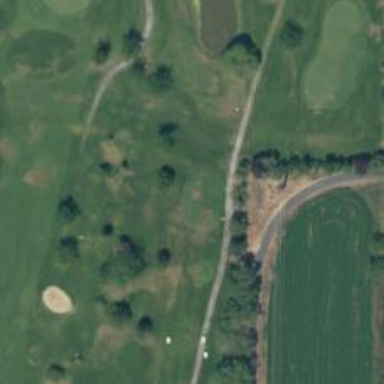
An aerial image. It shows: View of golf hole.